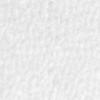
Label: no_change